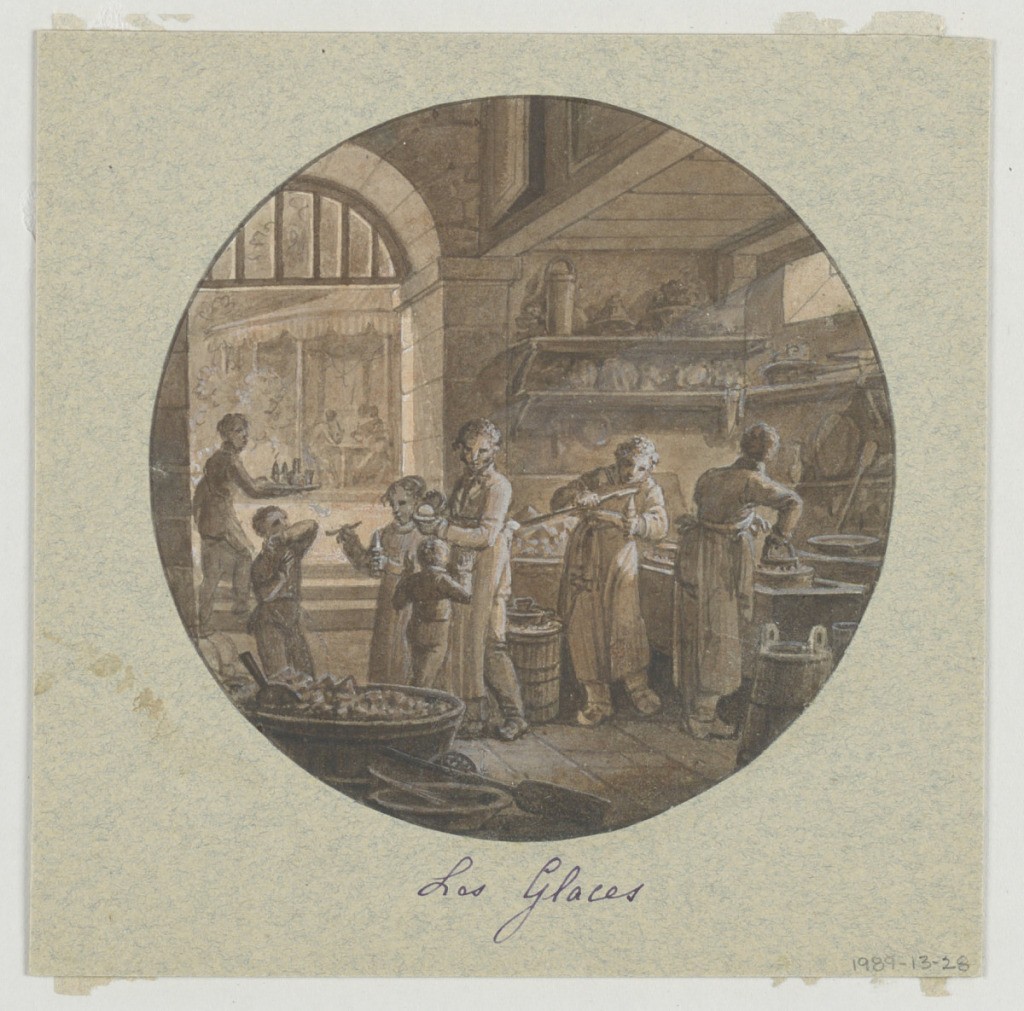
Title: Design for a Painted Porcelain Serving Vessel, Les Glaces (Ice Cream) from the Service des Objets de Dessert (Dessert Service)
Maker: Jean Charles Develly, French, 1783 - 1849
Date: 1819–20
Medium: Pen and brown, black ink, brush and brown, black wash, white gouache, red crayon, graphite on tan paper mounted on blue-gray paper
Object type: Drawing
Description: Design for a painted porcelain serving vessel, rondel. Scene in kitchen of an ice cream restaurant.  Several shelves of molds and implements for making ice cream, upper right.  A figure of a woman, center middleground, holds a cup of ice cream.  A young girl, to her right, offers a spoon of ice cream to a boy; another boy raises his hands with obvious delight.  A woman [?],right middleground, fills an ice cream cone while another woman, behind her, works with a mold.  A waiter, left middleground, carries a tray of ice cream through an archway towards a table of customers, left background, seated under a structure covered with a striped awning.